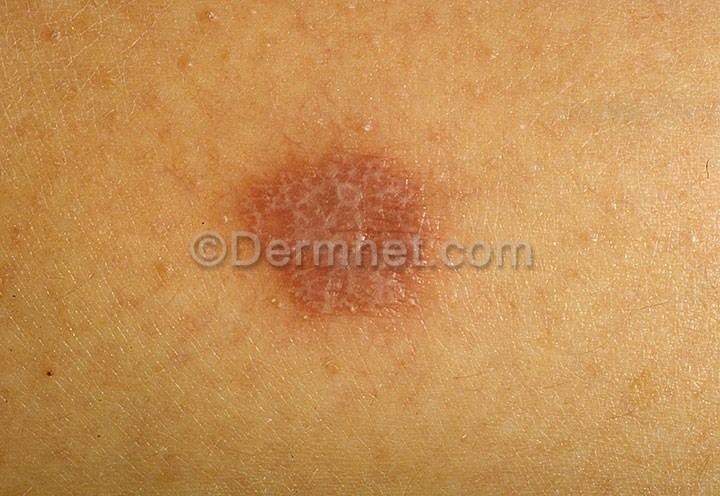
Disease: Nail Fungus and other Nail Disease